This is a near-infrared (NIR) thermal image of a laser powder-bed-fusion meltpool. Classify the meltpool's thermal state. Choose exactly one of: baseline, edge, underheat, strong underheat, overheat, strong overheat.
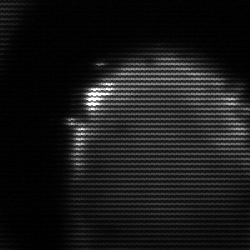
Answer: edge